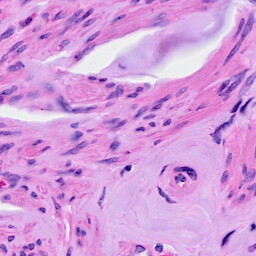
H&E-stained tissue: Ovarian